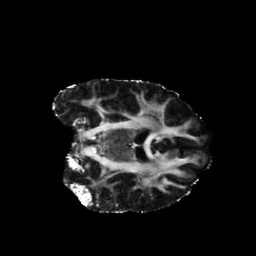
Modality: FA
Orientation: coronal
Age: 23
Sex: female
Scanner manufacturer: siemens
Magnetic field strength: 6.98 T
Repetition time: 7.776 s
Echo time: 0.076 s